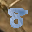
Label: 8